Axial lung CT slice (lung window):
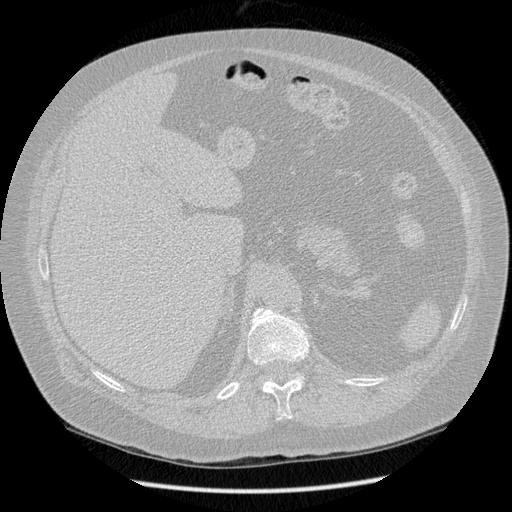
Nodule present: no